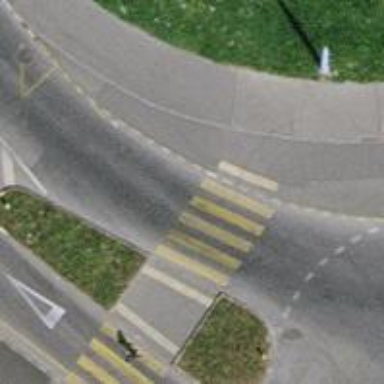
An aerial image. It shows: Uncontrolled zebra crossing on the road.